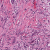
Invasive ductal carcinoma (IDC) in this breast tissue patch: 1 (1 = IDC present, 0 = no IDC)